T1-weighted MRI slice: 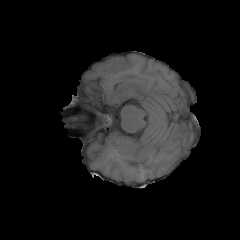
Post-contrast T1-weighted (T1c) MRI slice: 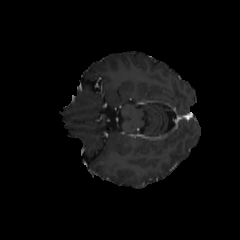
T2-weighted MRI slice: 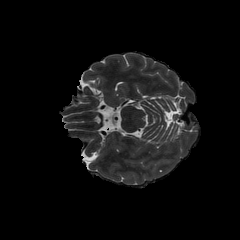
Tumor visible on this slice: no